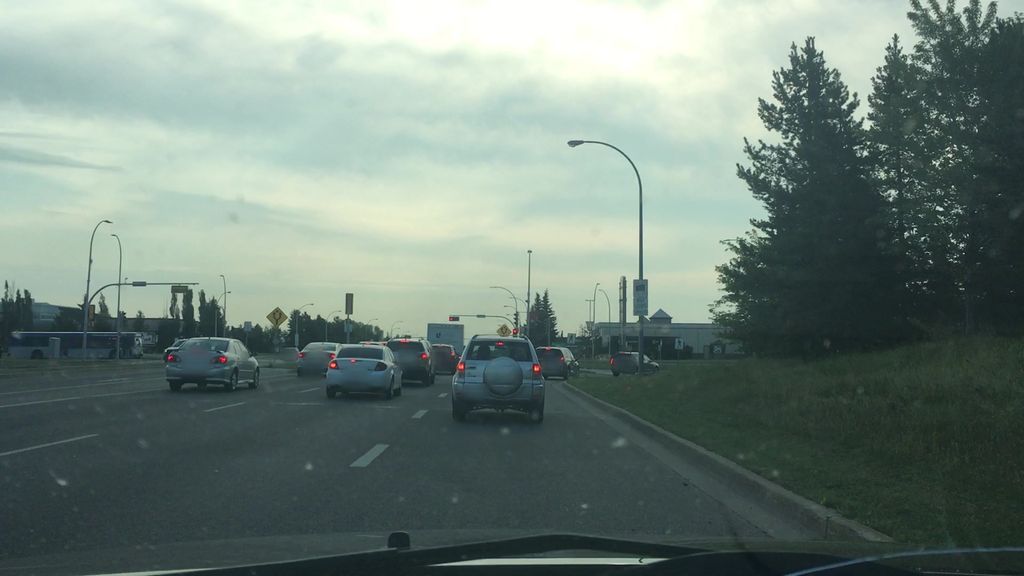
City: edmonton